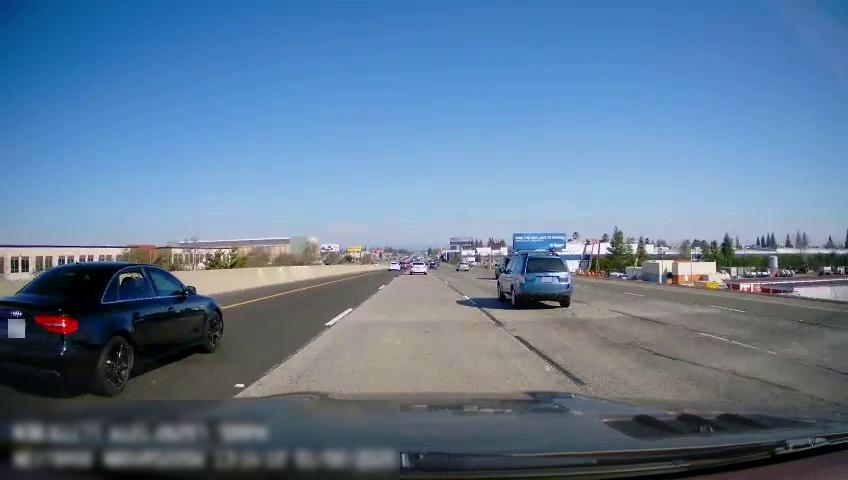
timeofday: Day
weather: Sunny
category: Drivable Space
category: Vehicles | Car
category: Vehicles | Van
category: Vehicles | SUV
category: Vehicles | Car
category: Vehicles | Car
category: Vehicles | Car
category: Lanes | Alternate Lane
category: Lanes | Alternate Lane
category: Lanes | Current Lane
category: Lanes | Current Lane
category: Lanes | Alternate Lane